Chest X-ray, AP view. Patient: 26 years old, sex M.
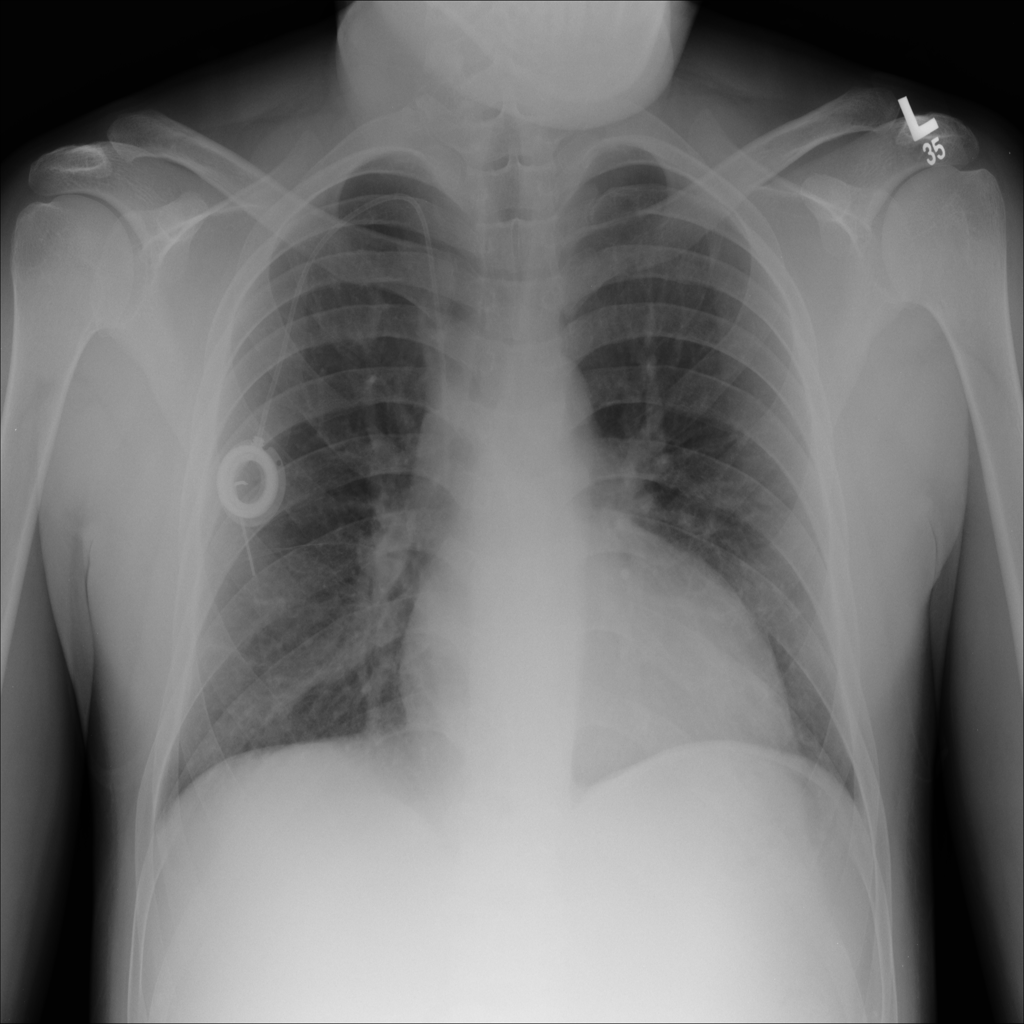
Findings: Cardiomegaly